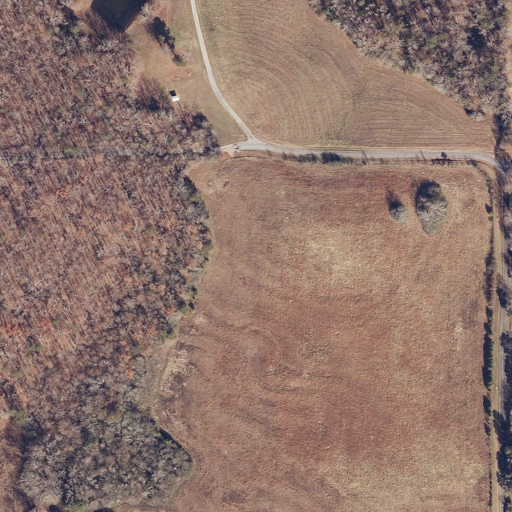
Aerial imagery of mountain in Alabama named Lewis Mountain containing pasture, deciduous forest, open development, low intensity development, and mixed forest